Field crop: maize
Growth stage: 2
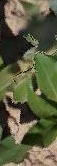
Species: maize